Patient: sex F, age 77
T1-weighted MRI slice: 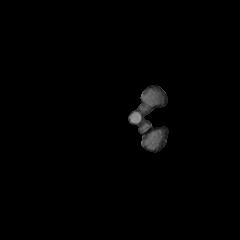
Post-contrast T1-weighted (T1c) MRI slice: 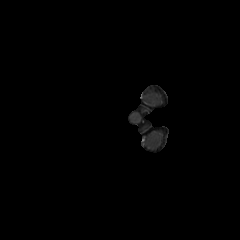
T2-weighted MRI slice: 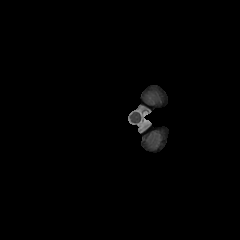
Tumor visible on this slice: no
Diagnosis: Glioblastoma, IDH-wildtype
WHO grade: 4